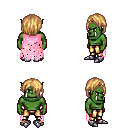
a pixel art fantasy rpg character, male body template, orc, green skin, pink tattered cape, gold greaves, light blonde bangs hairstyle, metal boots, four views (front, back, left, right), 2x2 character sprite sheet, small pixel art, hard edges, no anti-aliasing